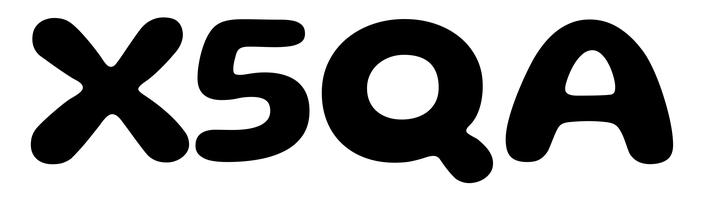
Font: Gluten_SemiBold